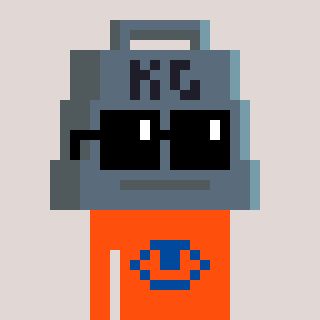
a pixel art character with square black sunglasses, a weight-shaped head and a orange-colored body on a warm background